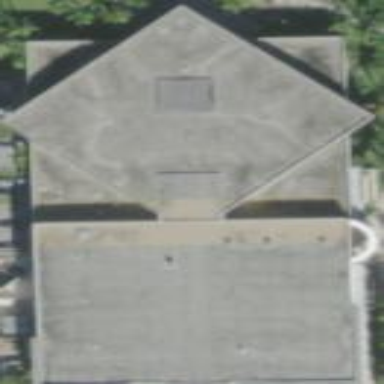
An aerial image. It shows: Courthouse building.